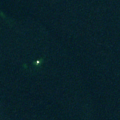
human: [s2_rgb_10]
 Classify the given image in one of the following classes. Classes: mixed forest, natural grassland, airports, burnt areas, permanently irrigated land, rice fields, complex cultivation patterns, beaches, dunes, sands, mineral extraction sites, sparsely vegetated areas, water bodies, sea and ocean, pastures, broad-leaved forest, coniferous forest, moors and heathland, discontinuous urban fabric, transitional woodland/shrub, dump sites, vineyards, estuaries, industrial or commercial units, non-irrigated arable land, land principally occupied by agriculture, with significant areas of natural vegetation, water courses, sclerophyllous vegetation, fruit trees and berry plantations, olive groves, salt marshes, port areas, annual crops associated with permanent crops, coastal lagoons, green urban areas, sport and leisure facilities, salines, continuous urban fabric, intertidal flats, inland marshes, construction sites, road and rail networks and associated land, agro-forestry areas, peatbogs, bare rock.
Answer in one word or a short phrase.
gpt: sea and ocean